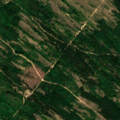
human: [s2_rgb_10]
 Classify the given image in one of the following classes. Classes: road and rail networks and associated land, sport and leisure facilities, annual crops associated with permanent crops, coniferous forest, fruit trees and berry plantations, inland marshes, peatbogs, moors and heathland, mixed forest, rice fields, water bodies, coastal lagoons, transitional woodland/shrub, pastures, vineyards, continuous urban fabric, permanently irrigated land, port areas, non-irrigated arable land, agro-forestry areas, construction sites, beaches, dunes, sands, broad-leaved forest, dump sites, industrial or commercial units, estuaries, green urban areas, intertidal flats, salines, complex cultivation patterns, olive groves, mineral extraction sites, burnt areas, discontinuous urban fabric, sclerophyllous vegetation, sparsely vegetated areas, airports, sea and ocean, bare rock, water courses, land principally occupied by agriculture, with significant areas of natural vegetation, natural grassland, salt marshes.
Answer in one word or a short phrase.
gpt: broad-leaved forest, natural grassland, transitional woodland/shrub